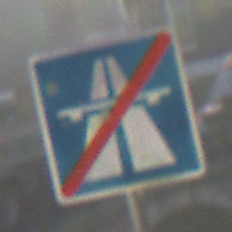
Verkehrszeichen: EndeAutbahn
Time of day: SunriseSunset
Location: Outdoor (Urban)
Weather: PartlyCloudy
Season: Autumn
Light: Natural